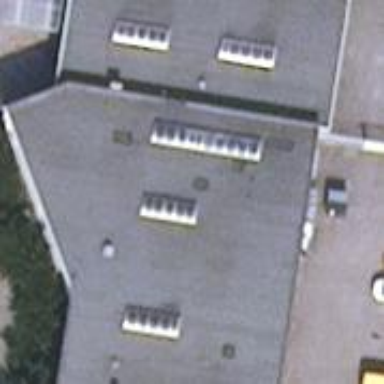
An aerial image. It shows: Commercial building housing car shop.